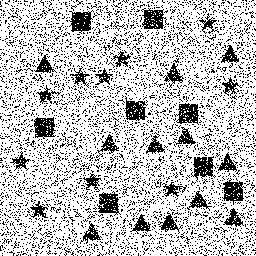
Squares: 8
Triangles: 12
Stars: 10
Total shapes: 30